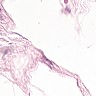
Metastatic tissue present: no